Question: Does anyone know how to achieve 3d edge effect on android listview (or gridview). See the attached picture you can see the depth on edges (the vertical line in middle of image). Can i achieve the same effect with combination of different strokes? I have tried using 2 layers with strokes of width 1 & 3, but not getting required effect.

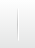
Answer: I have done it. Two consecutive lines will give this effect. The first one should be darker then background and second one should be lighter then background. For pop-up effect, just reverse the order (lighter first and then darker)